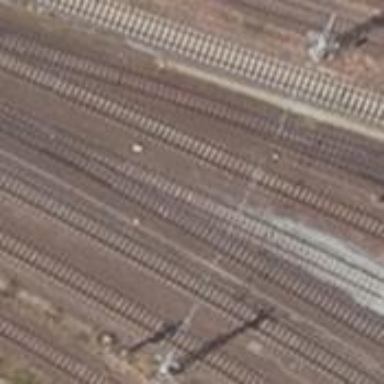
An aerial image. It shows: Siding railway line with electrified contact line for the trains.